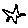
Label: star